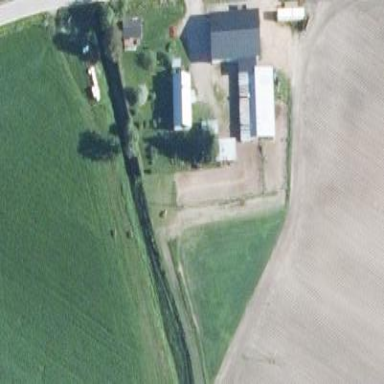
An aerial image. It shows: Farmyard area.